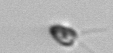
Label: Pyramimonas